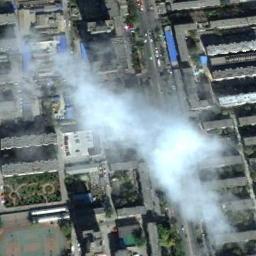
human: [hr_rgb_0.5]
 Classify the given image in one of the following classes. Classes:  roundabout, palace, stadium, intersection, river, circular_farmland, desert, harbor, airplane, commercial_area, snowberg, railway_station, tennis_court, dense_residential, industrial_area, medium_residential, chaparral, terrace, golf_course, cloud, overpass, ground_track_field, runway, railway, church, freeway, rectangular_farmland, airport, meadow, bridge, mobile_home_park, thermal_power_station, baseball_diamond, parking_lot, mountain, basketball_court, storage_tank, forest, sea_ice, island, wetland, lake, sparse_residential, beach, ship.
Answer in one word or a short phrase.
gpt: cloud